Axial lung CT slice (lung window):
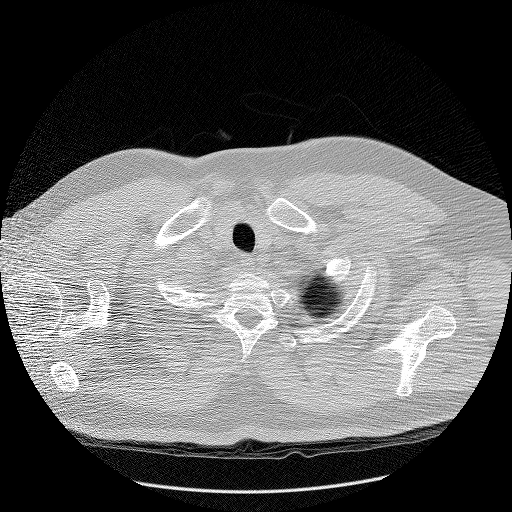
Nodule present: no